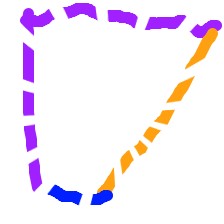
Shape: trapezoid